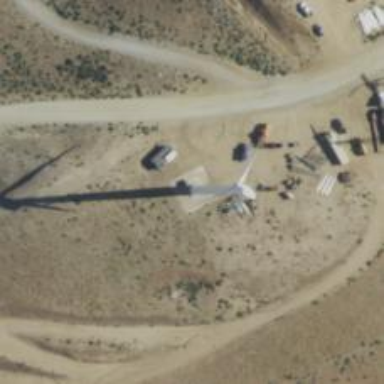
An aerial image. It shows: Wind turbine power generator.